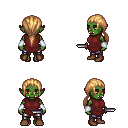
a pixel art fantasy rpg character, female body template, orc, green skin, maroon tunic, metal pants, light blonde ponytail hairstyle, white cloth bracers, brown shoes, dagger, four views (front, back, left, right), 2x2 character sprite sheet, small pixel art, hard edges, no anti-aliasing